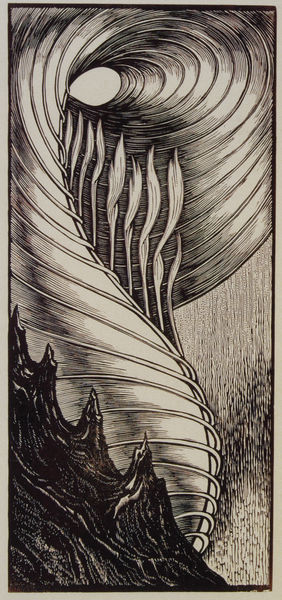
Titel: "Phantastische Erfindung-Spirale"
Künstler: Fritz Endell
Standort: München
Institution: Staatliche Graphische Sammlung
Schlagwörter: berg, blätter, dunkel, felsen, gestein, meer, wasser, weiß, braun, grau, schwarz, zeichnung, muster, ornament, symbolismus, stein, natur, figur, spitzen, pflanzen, kreis, wellen, berge, fels, grafik, graphik, linien, jugendstil, spitz, sog, wirbel, druck, lithographie, schwarz-weiß, stich, kreise, wirr, entwurf, cover, organisch, zacken, schnecke, kupferstich, unheimlich, spirale, entwur, verrückt